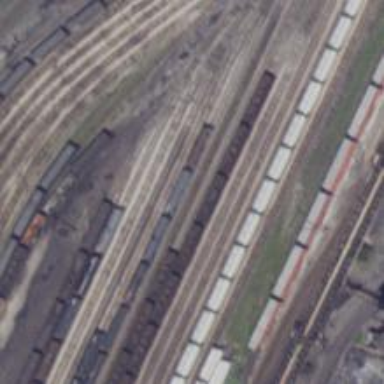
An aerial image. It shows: Railway yard.